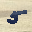
Label: 5